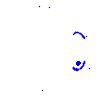
Particle: kaon